Question: I'm trying it since hours, but I'm not getting any solution that works. The task is: create a progressbar with dynamic width and a centered label, that changes its text color between progressed and unprogressed part. Here is an image for clarification:

So this works great, if i know the width of the whole progressbar. But it's not usable in a responsive design, where it's width is calculated automatically.
Here is my code:
'''
<div class="progress" style="width: 400px;">
<div class="progressValue" style="width: 50%">
<div class="progressInnerLabel" style="width: 400px;">I'm a progress text</div>
</div>
<div class="progressLabel">I'm a progress text</div>
</div>
'''
And my CSS:
'''
.progress {
position: relative;
}
.progressValue {
overflow: hidden;
position: absolute;
height: 20px;
background-color: blue;
}
.progressInnerLabel {
position: absolute;
text-align: center;
color: white;
height: 20px;
}
.progressLabel {
background-color: #eee;
text-align: center;
color: black;
}
'''
I've also created a fiddle, so you can play around with it: <URL>
I would like to remove the width: 400px of my first div (class = progress) of my html, so the progress automatically gets the full available width. Does anybody have a solution for this?
I DON'T wand to do it with javascript (or any lib). I think there must be a CSS/HTML only solution.
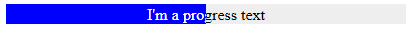
Answer: This can be implemented by using 'clip-path: inset()':
'''
.progress {
position: relative;
display: flex;
height: 100px;
border: 3px solid #566573;
border-radius: 8px;
font-size: 50px;
font-family: Courier, monospace;
overflow: hidden;
}
.back {
display: flex;
justify-content: center;
align-items: center;
width: 100%;
background: #5D6D7E;
color: white;
}
.front {
position: absolute;
display: flex;
justify-content: center;
align-items: center;
left: 0;
right: 0;
top: 0;
bottom: 0;
background: white;
color: black;
clip-path: inset(0 0 0 50%);
-webkit-clip-path: inset(0 0 0 50%);
transition: clip-path 1s linear;
}
'''
'''
<div class="progress">
<div class="back">progress 100%</div>
<div class="front">progress 100%</div>
</div>
'''